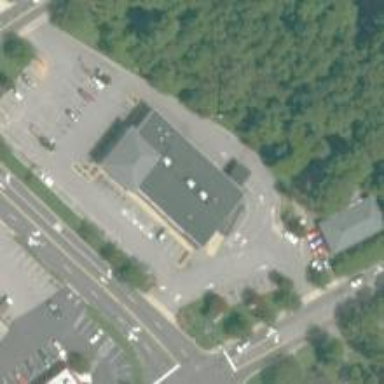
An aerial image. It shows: Pharmacy providing healthcare services.